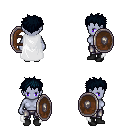
a pixel art fantasy rpg character, female body template, dark elf, purple skin, white cape, metal pants, raven bedhead hairstyle, black shoes, shield, four views (front, back, left, right), 2x2 character sprite sheet, small pixel art, hard edges, no anti-aliasing